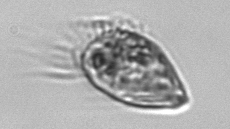
Label: Strombidium_morphotype1